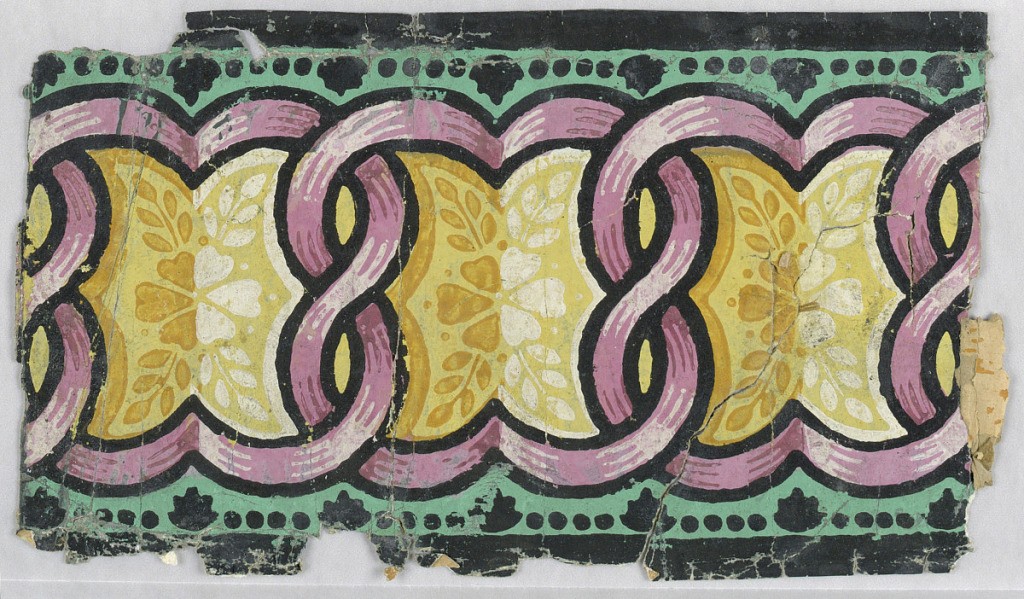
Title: Border
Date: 1800–1825
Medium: Block-printed on handmade paper
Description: Interwoven purple bands, printed over two-shaded yellow background, giving illusion of 3-D, with green bands above and below.